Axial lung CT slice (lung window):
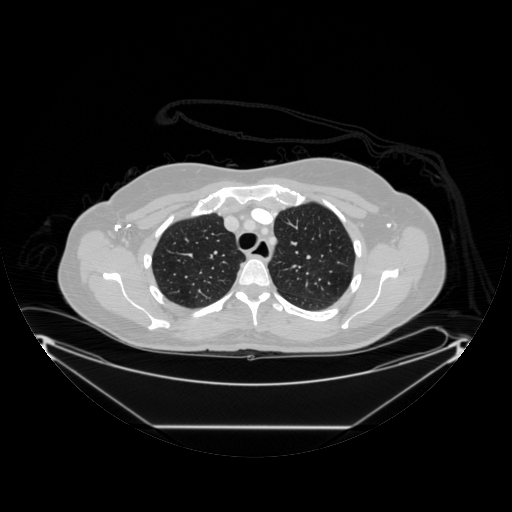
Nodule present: no